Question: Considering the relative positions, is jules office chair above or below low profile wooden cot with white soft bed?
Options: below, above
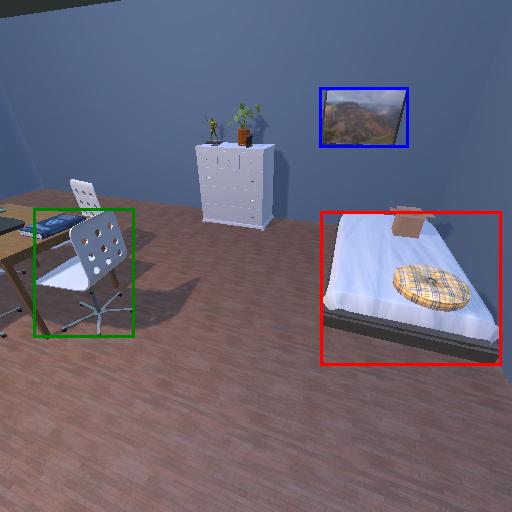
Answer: below